Field crop: maize
Growth stage: 2
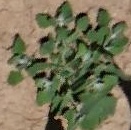
Species: chenopodium